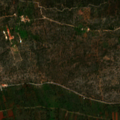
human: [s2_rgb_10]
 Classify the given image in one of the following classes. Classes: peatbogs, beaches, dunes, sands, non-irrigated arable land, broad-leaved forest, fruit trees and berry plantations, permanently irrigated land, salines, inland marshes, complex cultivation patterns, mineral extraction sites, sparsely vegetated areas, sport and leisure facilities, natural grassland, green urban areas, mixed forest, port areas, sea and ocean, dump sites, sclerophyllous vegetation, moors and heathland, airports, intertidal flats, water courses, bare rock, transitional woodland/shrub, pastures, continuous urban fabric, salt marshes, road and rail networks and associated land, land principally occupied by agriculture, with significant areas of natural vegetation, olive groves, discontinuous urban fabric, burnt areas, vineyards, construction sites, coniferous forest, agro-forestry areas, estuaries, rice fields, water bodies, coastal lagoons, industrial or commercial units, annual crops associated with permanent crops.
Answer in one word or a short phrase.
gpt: fruit trees and berry plantations, complex cultivation patterns, sclerophyllous vegetation